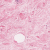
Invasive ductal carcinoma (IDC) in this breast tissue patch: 0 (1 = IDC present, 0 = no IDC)